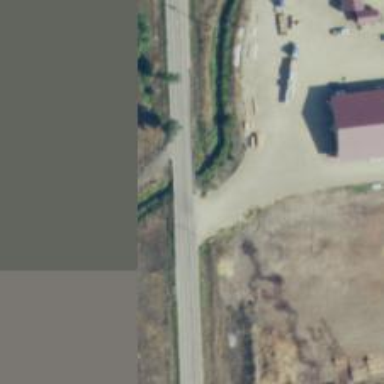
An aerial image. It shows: Secondary road crossing bridge.